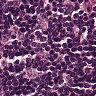
Metastatic tissue present: no